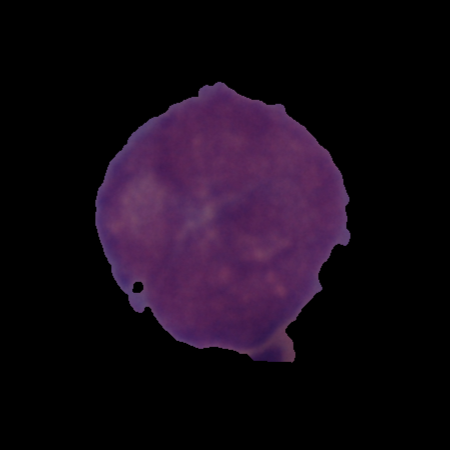
Label: cancer